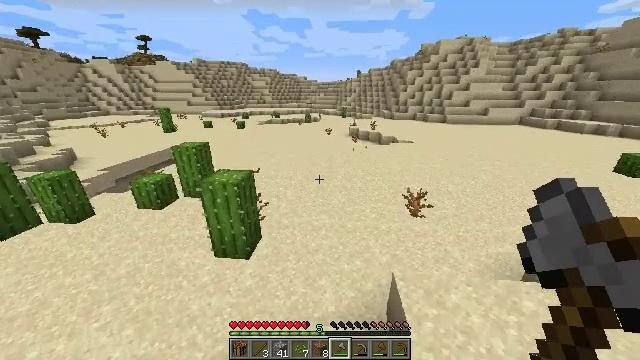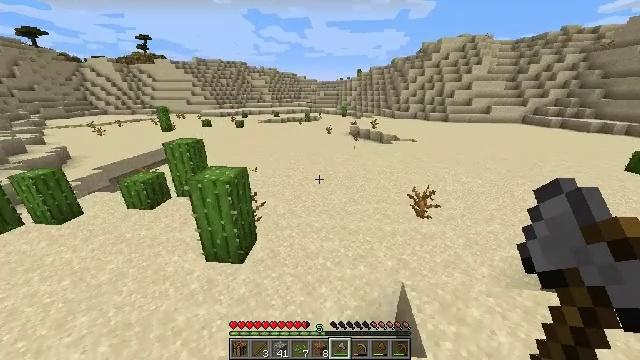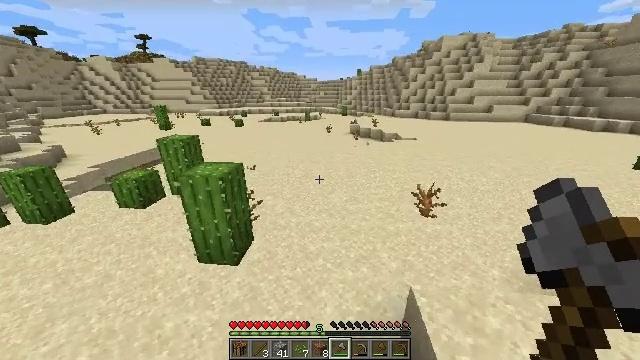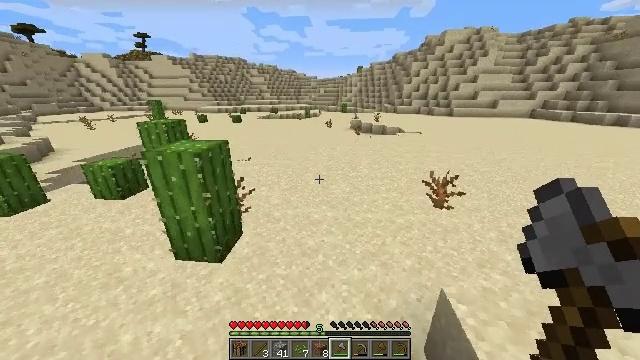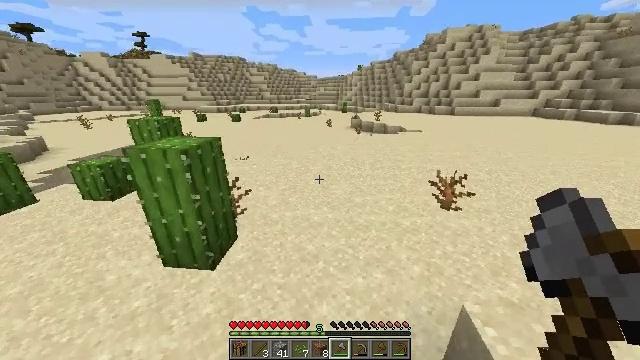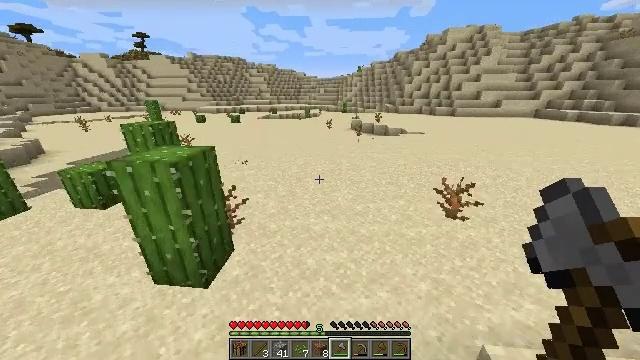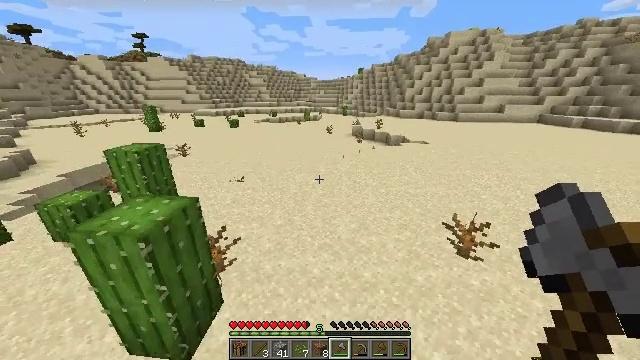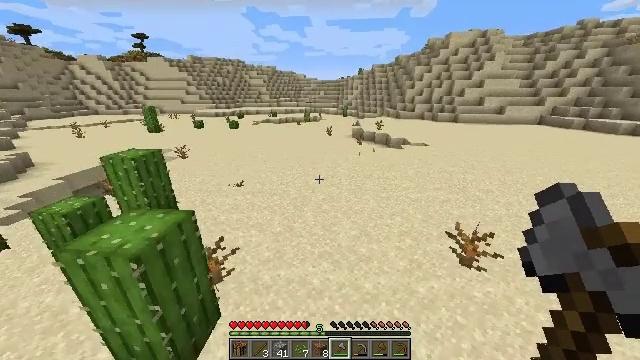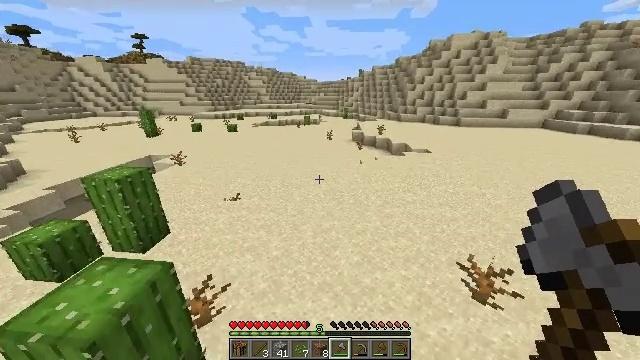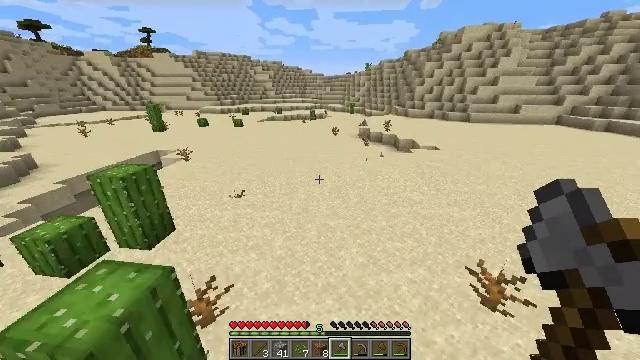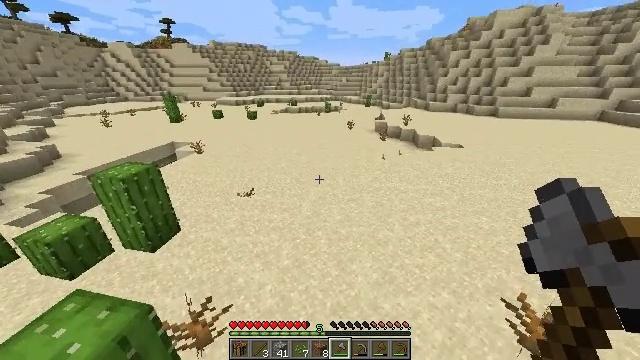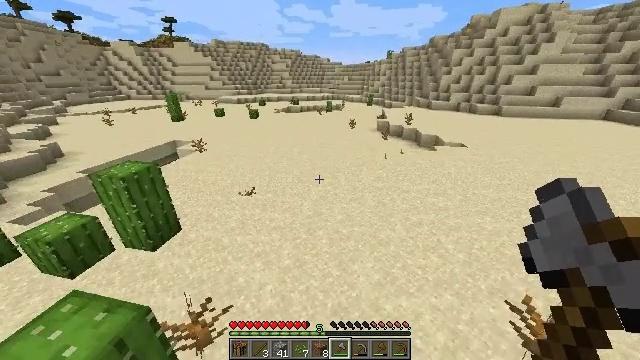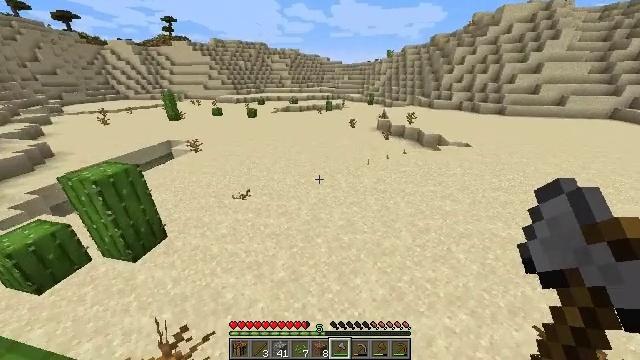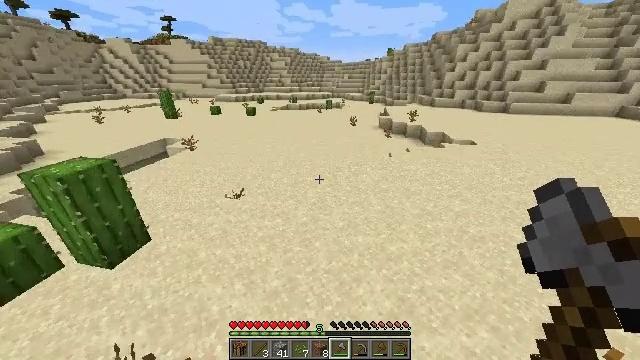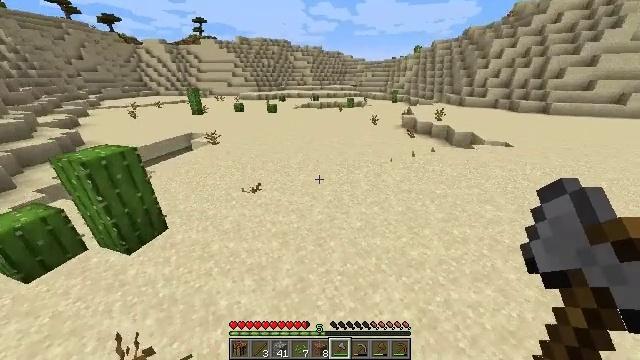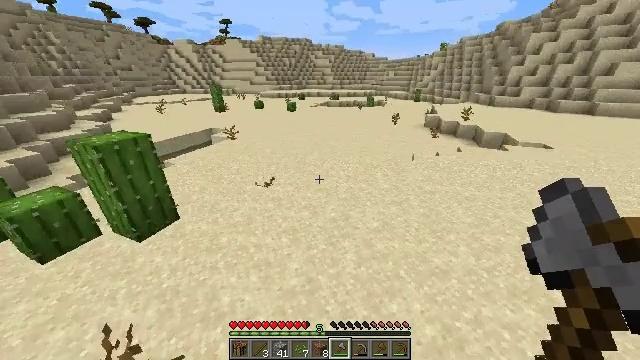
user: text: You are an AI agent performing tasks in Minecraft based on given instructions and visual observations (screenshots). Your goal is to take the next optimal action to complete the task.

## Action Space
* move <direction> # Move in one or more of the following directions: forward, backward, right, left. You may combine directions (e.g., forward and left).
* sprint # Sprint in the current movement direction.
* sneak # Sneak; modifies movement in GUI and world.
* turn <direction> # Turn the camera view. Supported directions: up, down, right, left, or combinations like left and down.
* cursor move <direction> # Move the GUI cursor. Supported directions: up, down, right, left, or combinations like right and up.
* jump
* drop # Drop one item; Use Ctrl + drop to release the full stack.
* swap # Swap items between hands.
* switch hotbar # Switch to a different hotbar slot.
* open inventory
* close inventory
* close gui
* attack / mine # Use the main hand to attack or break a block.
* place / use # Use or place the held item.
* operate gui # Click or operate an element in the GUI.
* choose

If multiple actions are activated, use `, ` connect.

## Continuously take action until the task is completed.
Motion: motion action
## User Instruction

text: Collect the cactus block.
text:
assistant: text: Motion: move forward
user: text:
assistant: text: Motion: move forward
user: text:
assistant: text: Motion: move forward
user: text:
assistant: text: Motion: move forward
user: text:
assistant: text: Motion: move forward, jump
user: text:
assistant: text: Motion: move forward, jump
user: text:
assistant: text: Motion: move forward, jump
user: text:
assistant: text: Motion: move forward, jump
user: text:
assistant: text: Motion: move forward, turn left and down, jump
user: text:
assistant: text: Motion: move forward, turn left and down
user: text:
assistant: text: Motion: move forward
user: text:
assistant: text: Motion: move forward
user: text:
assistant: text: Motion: move forward
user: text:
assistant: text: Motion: move forward, turn left
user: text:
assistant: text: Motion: move forward, turn left
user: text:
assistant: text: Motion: move forward, turn left
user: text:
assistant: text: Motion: move forward, turn left
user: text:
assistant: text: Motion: move forward, turn left
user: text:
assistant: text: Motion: move forward, turn left
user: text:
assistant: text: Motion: move forward, turn left
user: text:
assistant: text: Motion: move forward, turn left
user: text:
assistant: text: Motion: move forward, turn left
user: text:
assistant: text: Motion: move forward, turn left
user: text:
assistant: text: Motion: move forward
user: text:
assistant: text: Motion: move forward
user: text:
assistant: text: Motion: move forward, turn left
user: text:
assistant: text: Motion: move forward
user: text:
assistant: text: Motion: move forward
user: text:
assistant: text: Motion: move forward
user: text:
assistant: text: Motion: move forward